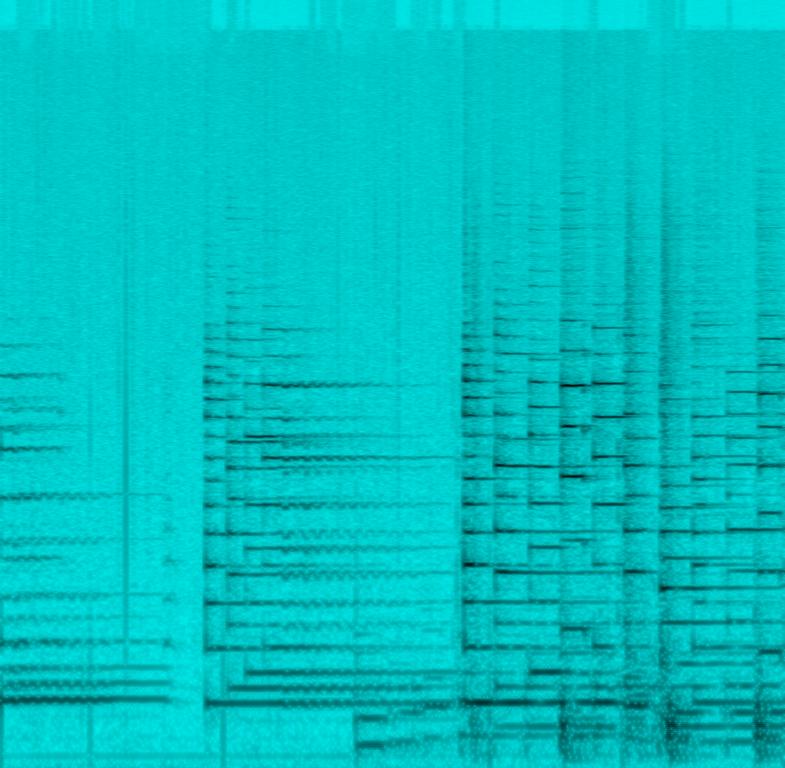
We hear a twangy electric guitar on which some arpeggiated chords are played. The music style is a bluesy country rock style.